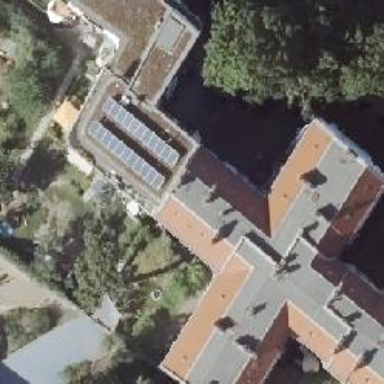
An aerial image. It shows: Solar power generator using photovoltaic method with solar photovoltaic panel types.